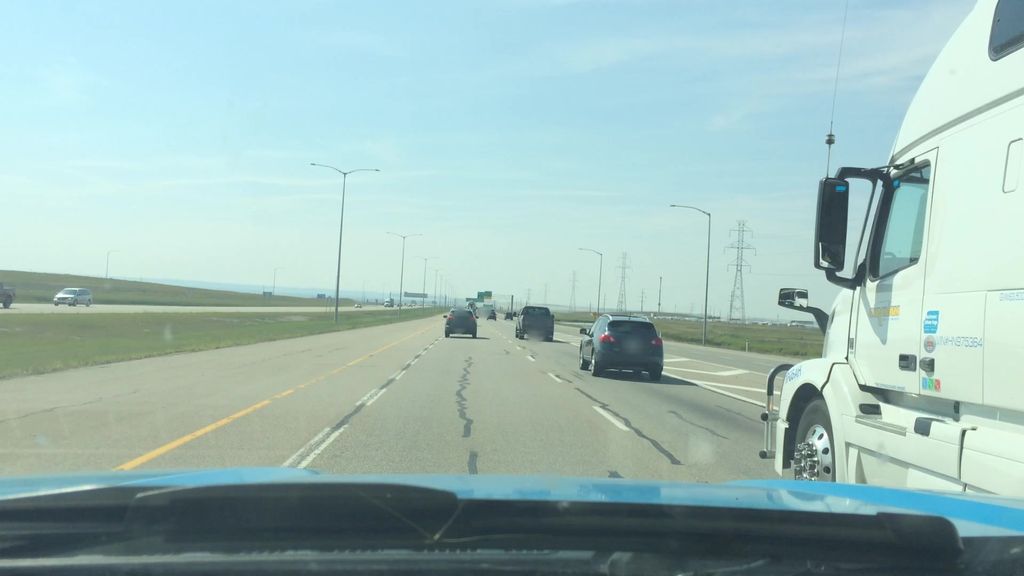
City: calgary